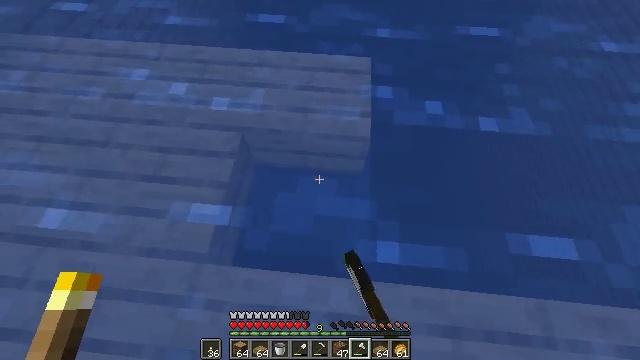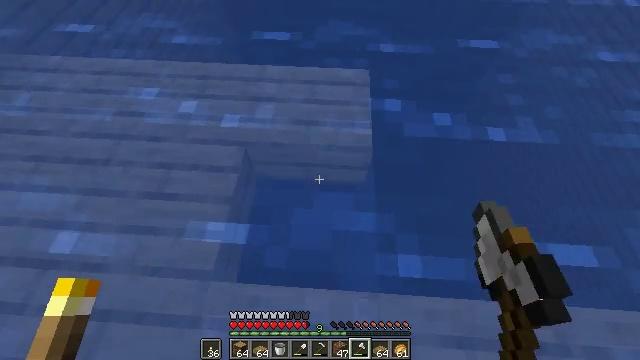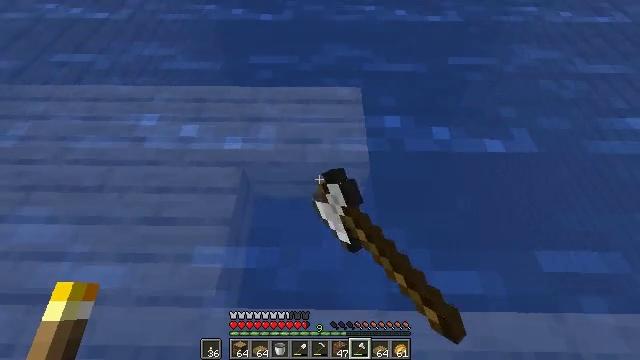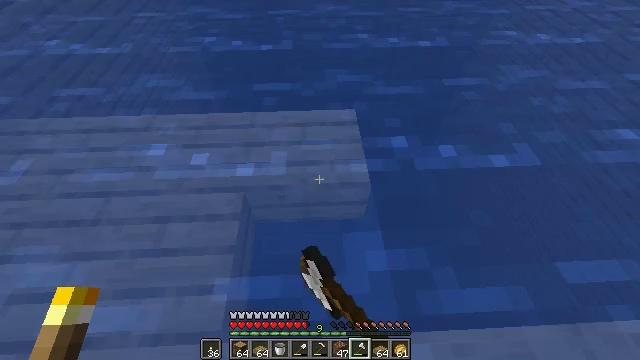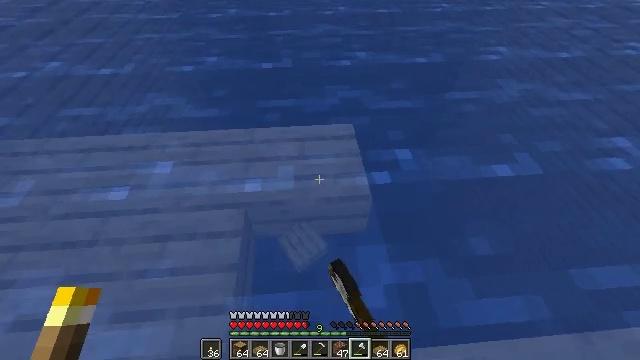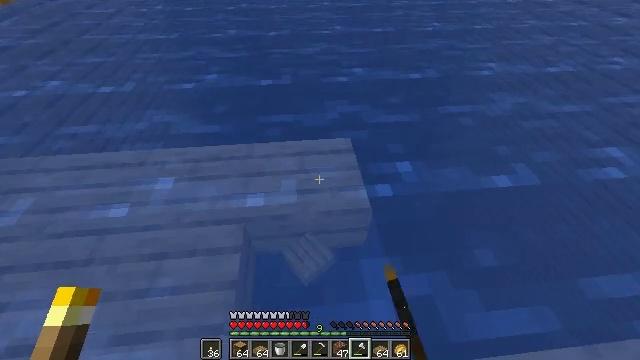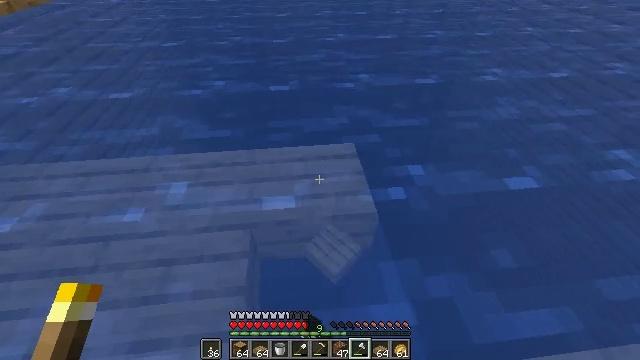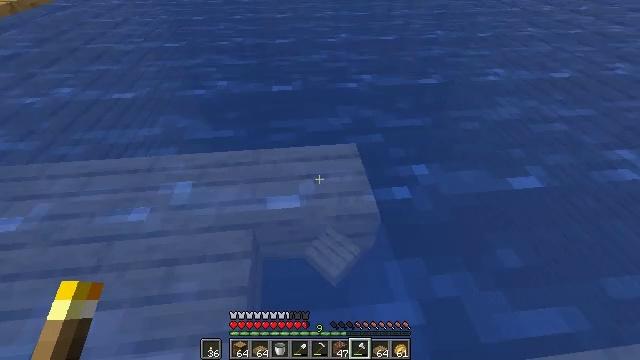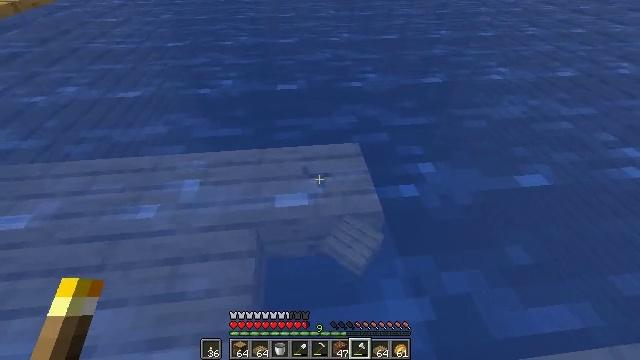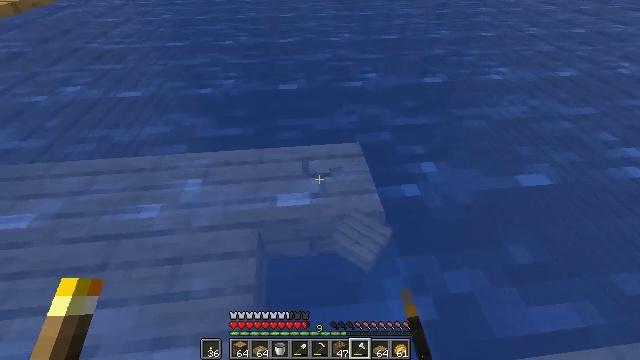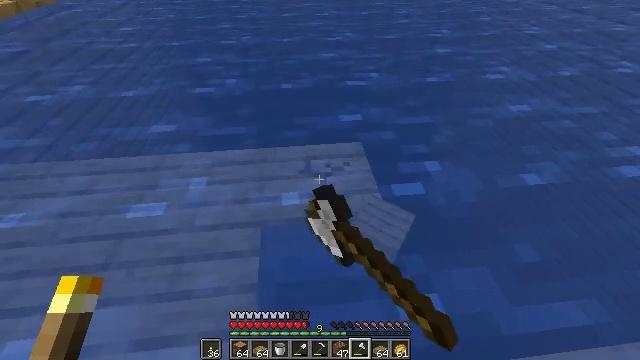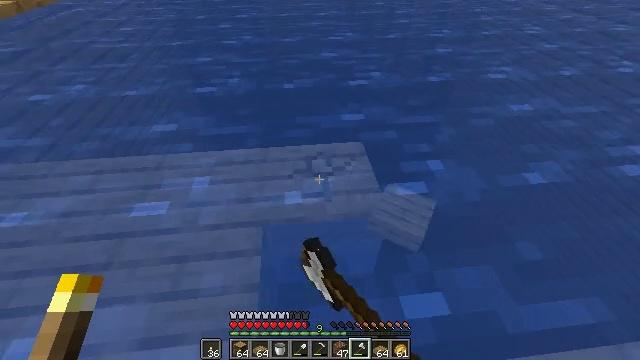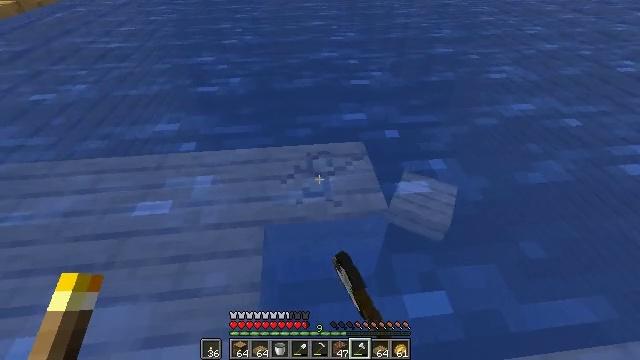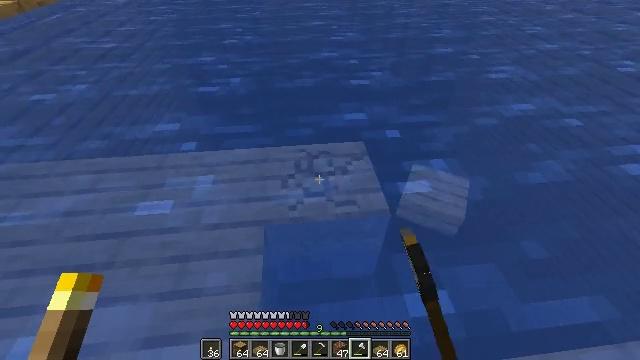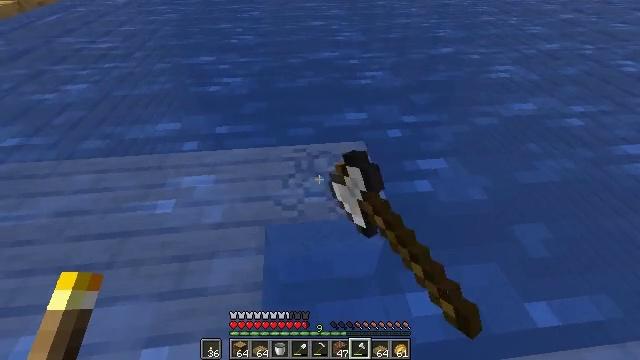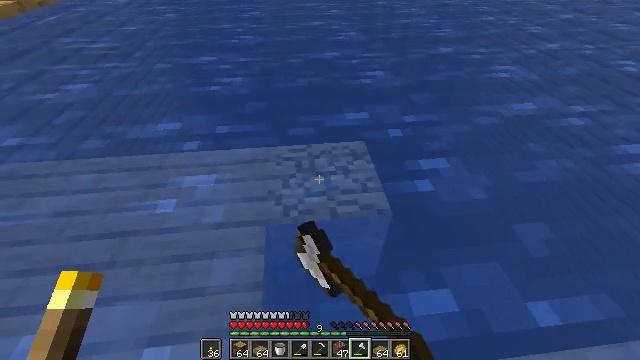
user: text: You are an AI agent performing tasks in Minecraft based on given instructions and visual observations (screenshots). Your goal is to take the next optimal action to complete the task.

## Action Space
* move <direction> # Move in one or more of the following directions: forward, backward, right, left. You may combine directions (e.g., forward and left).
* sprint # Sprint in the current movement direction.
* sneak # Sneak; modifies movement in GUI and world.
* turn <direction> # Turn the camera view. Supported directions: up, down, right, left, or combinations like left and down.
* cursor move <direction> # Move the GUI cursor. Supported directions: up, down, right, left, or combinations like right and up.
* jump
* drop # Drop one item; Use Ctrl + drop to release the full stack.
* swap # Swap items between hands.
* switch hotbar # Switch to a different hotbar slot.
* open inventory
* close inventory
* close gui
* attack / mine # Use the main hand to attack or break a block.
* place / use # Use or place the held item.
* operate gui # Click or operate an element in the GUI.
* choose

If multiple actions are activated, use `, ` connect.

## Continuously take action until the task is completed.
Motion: motion action
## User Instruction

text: Mine the oak slab from the floor.
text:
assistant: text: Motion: move left, turn right and up, attack / mine
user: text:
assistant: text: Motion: move left, turn right and up, attack / mine
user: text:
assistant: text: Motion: move left, turn right and up, attack / mine
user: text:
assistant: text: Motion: turn right and up, attack / mine
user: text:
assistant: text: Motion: turn right and up, attack / mine
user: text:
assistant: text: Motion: turn up, attack / mine
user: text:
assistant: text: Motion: attack / mine
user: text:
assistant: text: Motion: attack / mine
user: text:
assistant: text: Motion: attack / mine
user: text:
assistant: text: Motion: attack / mine
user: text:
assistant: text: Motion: attack / mine
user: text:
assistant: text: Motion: attack / mine
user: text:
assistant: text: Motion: attack / mine
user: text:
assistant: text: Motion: attack / mine
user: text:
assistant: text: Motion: attack / mine
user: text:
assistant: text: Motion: attack / mine
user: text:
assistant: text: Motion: attack / mine
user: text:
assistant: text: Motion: attack / mine
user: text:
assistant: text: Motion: move left, attack / mine
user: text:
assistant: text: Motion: move left, attack / mine
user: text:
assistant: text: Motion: move left, turn left, attack / mine
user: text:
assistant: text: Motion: move left, attack / mine
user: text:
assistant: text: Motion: move left, attack / mine
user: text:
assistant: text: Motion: attack / mine
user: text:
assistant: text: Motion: attack / mine
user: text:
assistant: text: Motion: attack / mine
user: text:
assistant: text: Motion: attack / mine
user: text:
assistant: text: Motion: attack / mine
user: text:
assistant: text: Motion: attack / mine
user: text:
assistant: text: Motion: attack / mine